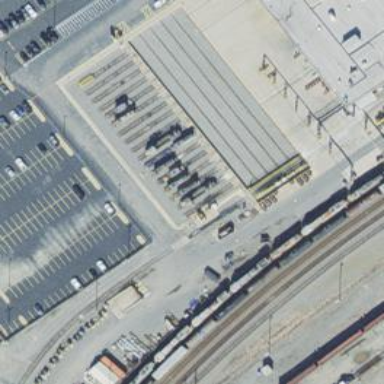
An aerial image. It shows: Railway yard used for servicing trains.